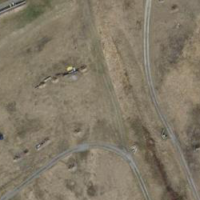
EUNIS habitat code: 23
Species observed at this site:
Pseudochorthippus parallelus